Question: What is the reading of this measurement?
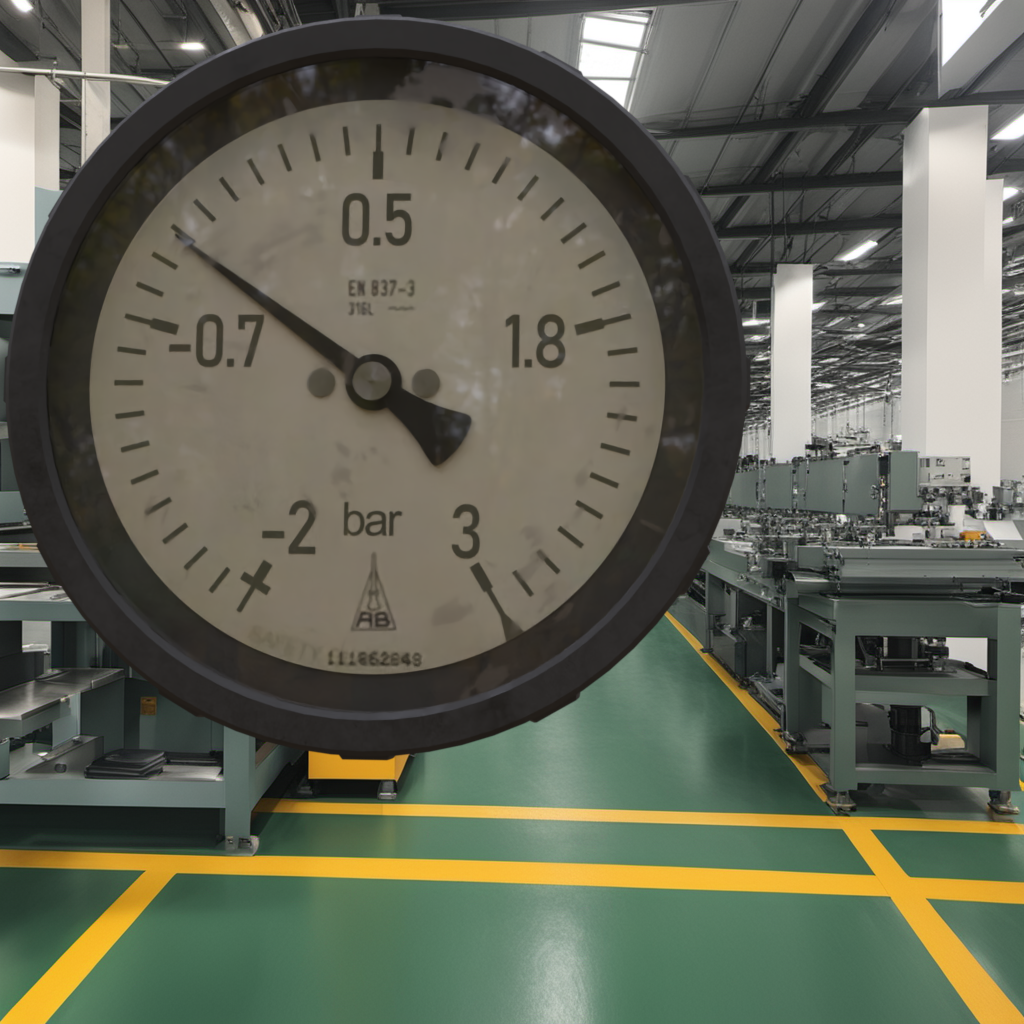
Answer: The result is -0.42
Question: What is the range of this measurement?
Answer: The range is from -2 to 3
Question: What is the minimum and maximum value range of the measurement in the image?
Answer: The minimum value is -2 and the maximum value is 3